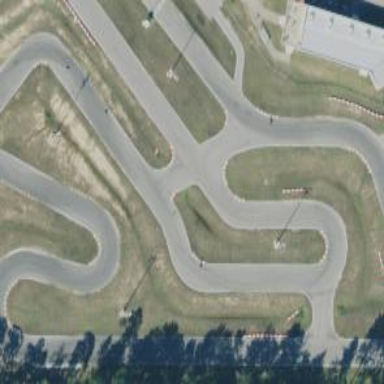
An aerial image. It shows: Karting raceway road for racing enthusiasts.